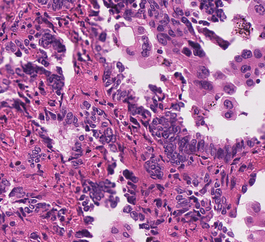
Tumor epithelial tissue: yes
Tumor-associated stroma tissue: yes
Normal tissue: no